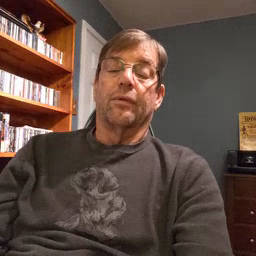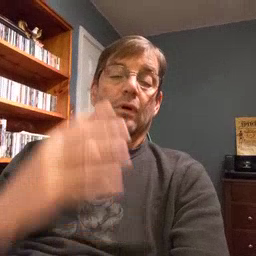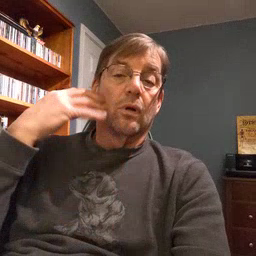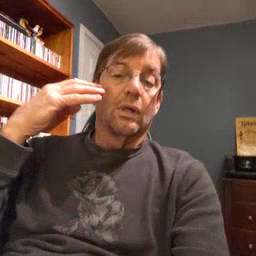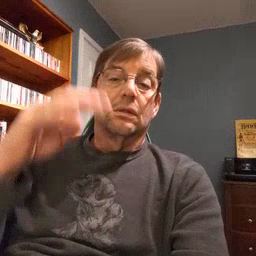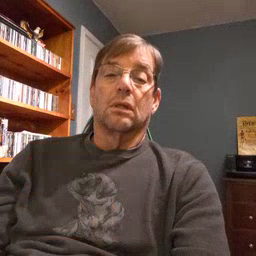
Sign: noisy